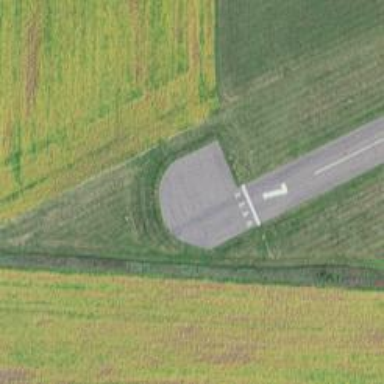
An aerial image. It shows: View of taxiway at the airport.